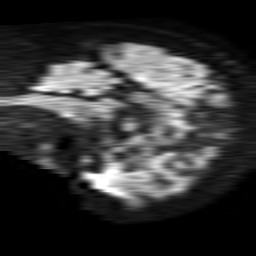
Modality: TRACE
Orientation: sagittal
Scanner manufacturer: philips
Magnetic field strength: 1.5 T
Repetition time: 4.6 s
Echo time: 0.08517 s